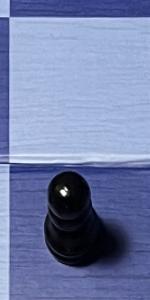
Label: Pawn_Black